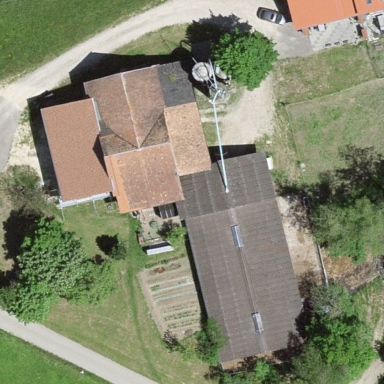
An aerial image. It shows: Farmyard area.